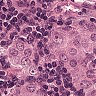
Metastatic tissue present: yes